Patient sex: M
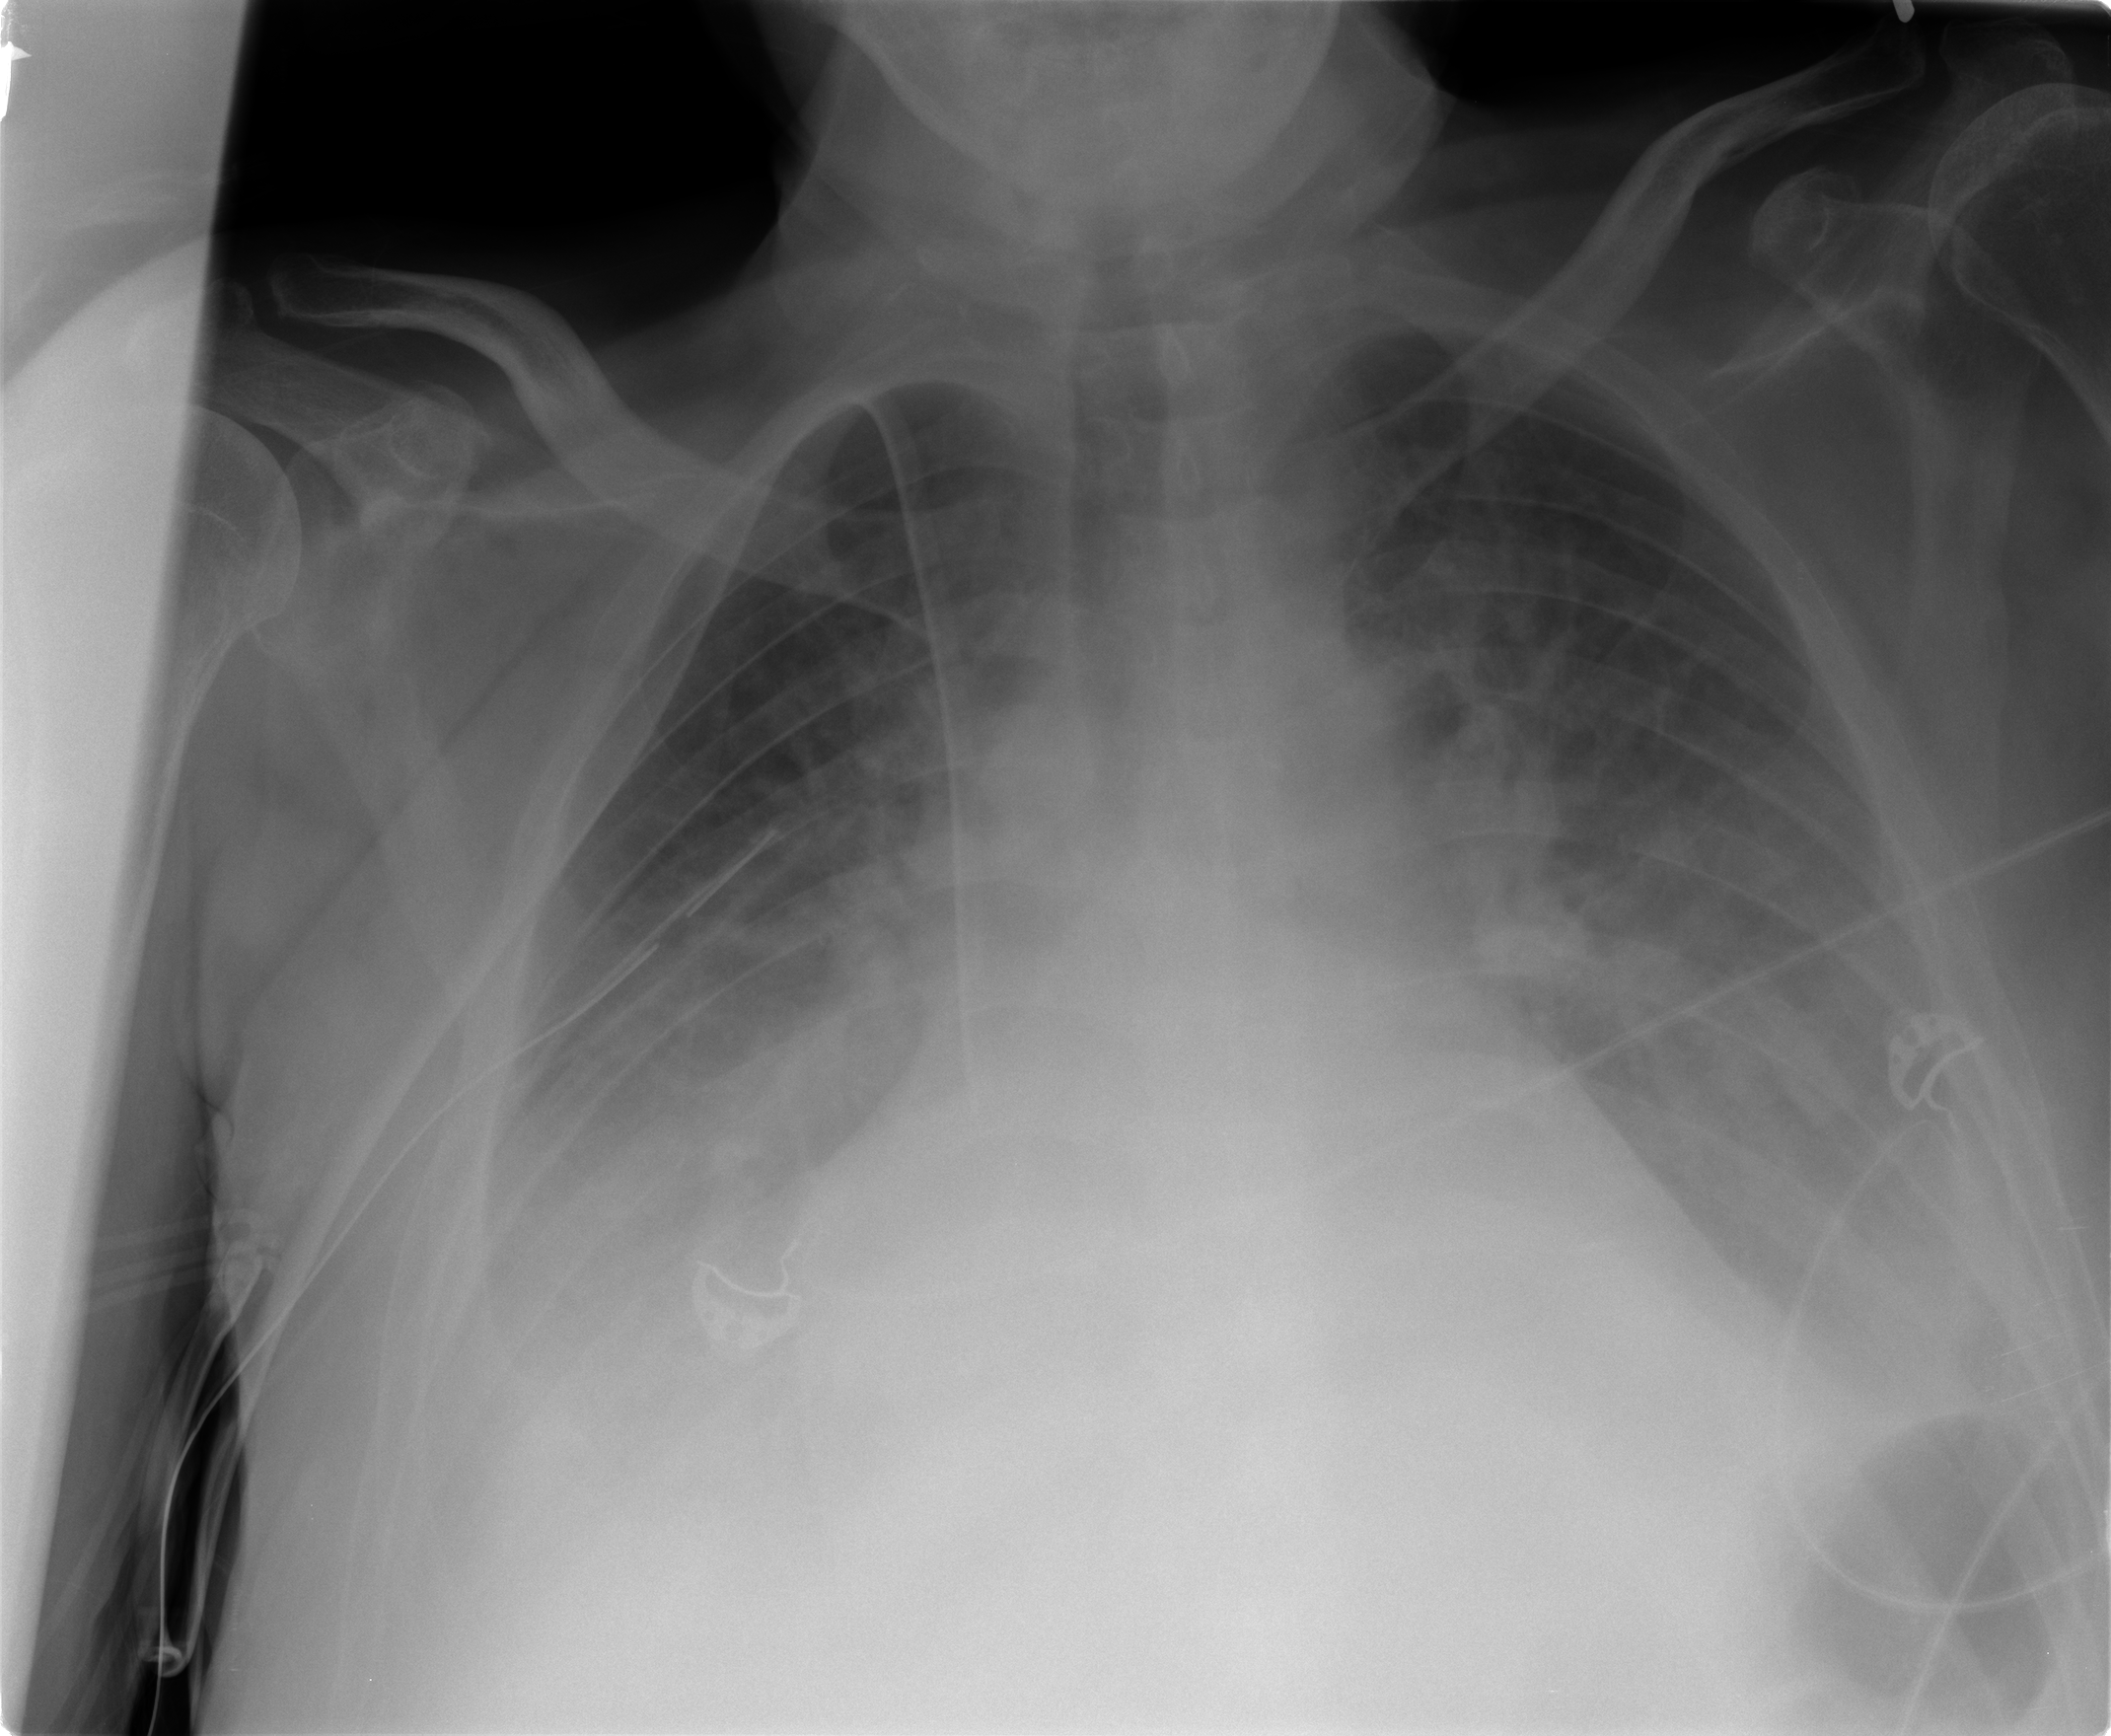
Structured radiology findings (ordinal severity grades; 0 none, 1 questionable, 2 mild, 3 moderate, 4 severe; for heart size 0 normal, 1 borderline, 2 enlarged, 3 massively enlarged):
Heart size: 2
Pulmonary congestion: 3
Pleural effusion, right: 3
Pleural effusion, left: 2
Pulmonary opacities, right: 2
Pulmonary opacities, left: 2
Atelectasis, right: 3
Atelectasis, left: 2